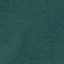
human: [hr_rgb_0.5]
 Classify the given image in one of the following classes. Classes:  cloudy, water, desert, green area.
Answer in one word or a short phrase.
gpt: green area